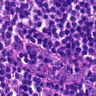
Metastatic tissue present: no